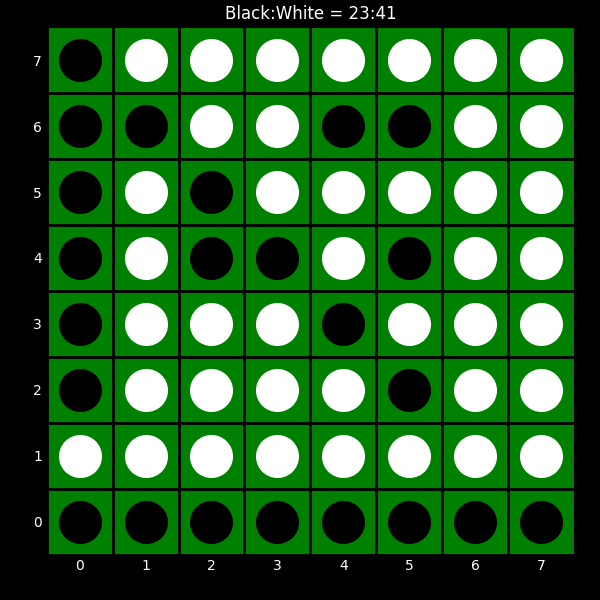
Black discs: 23
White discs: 41